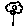
Label: flower